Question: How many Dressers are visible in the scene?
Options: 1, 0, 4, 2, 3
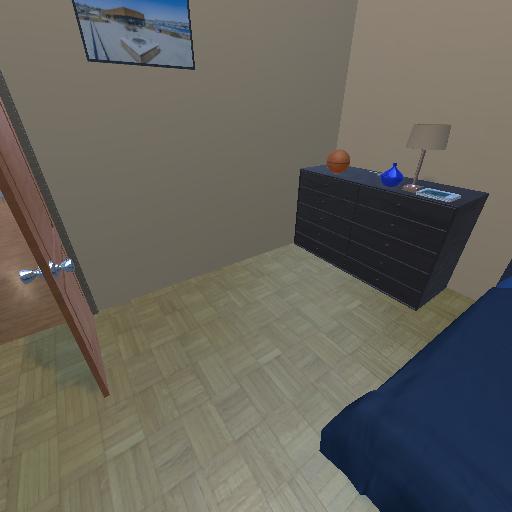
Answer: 1